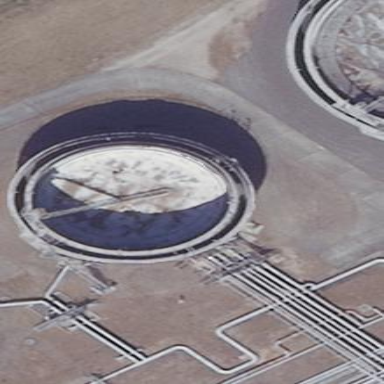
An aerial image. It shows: Storage tank created as man-made structure.